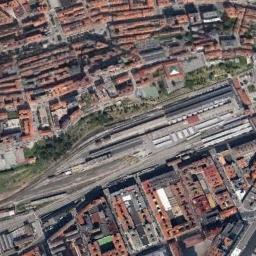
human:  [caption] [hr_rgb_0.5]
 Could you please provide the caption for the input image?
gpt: Many buildings of different shapes and sizes are beside the railway station .

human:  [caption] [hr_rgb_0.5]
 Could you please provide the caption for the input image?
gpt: The railway station is next to some buildings and trees .

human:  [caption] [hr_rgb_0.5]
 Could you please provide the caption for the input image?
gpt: The railway station has lots of railways and some trains and the railway station is surrounded by a residential area .

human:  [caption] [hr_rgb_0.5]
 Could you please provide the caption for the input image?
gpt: There is a fully equipped railway station in the city .

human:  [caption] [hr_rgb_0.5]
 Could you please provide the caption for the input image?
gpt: There are many brown buildings around the railway station .